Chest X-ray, PA view. Patient: 67 years old, sex F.
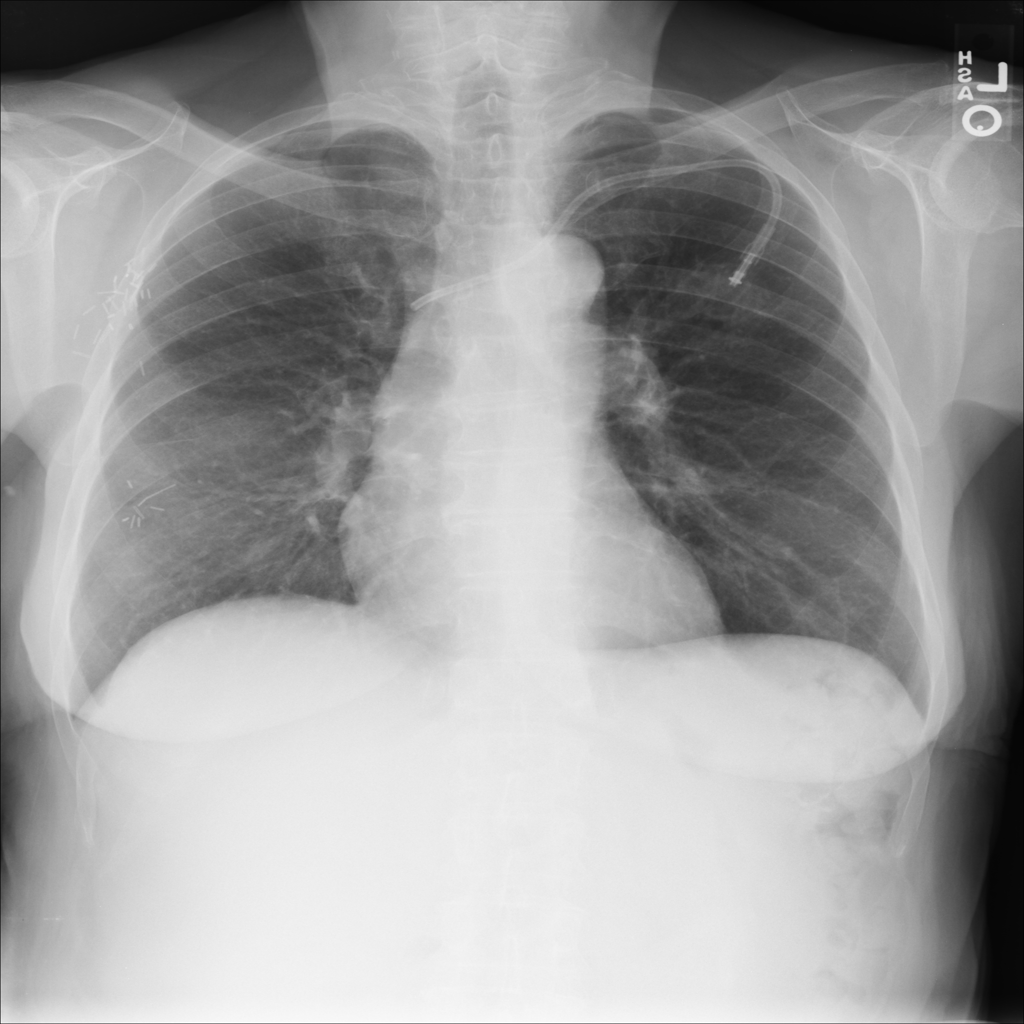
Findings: No Finding